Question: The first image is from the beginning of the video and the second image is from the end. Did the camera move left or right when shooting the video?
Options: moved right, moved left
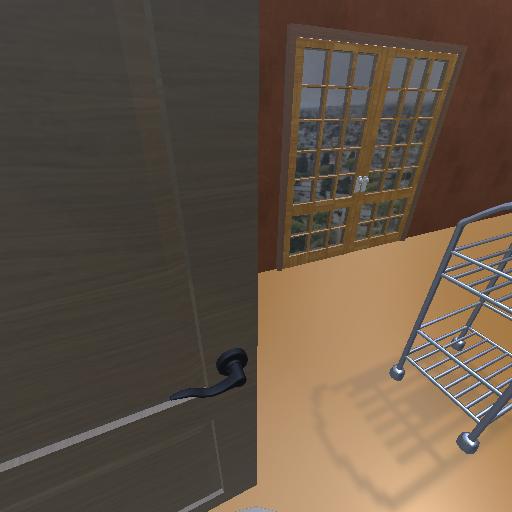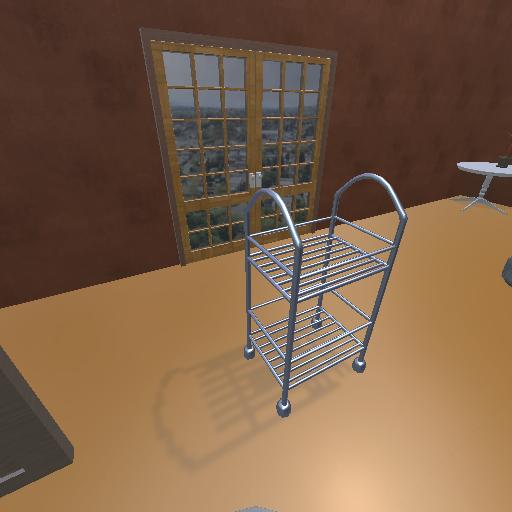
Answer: moved right